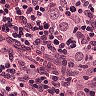
Metastatic tissue present: yes